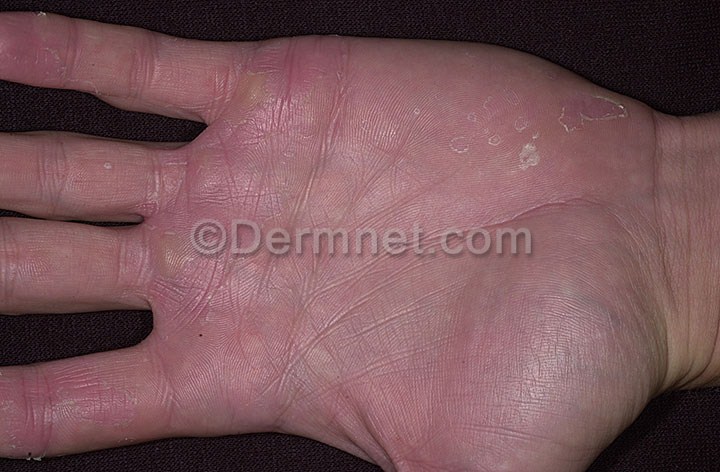
Disease: Eczema Photos